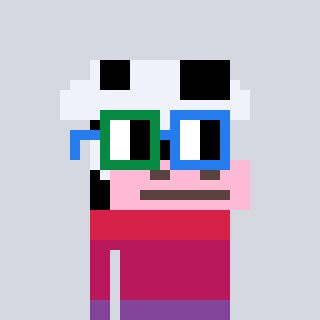
a pixel art character with square green and blue glasses, a cow-shaped head and a yellow-colored body on a cool background